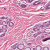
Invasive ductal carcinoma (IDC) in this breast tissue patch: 0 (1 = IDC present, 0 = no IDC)